Question: Currently, the links at the top of my website look like this:

However, I am trying to "round" the bottom edges of the buttons to make it look like they are coming out of the page and into the ribbon at the top.
I am aware that you can hack it and add a "separator" div with rounded corners between each entry, but this would be difficult to do seeing at the borders used are not all from the same div. Also, it wouldn't be easy seeing as my buttons are very close to each other.
The css for the "button":
'''
.button {
border-top: 3px solid #A1C1BE;
border-left: 3px solid #A1C1BE;
border-right: 3px solid #A1C1BE;
border-bottom: 0px;
padding: 5px 8px 5px 8px;
margin: 0 0 -9px 0;
border-radius: 5px 5px 0 0;
font-size: 12px;
font-family: 'PT Sans', sans-serif;
background-color: #f8f8ff;
color: #484848;
}
'''
css for the "ribbon":
'''
#top-wrapper {
border-bottom: 5px solid #A1C1BE;
width: 100%;
background-color: #59554E;
padding: 10px 0 0 0;
color: #C0C0A8;
}
'''
As you can see, the thicker border belongs to the ribbon which stretches the length of the webpage, whereas the thinner blue border is part of the button.
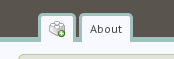
Answer: Your desired effect can be created by applying 'box-shadow' for each button and 3d effect can be made more cool by applying 3d transforms and 'perspective' attribute